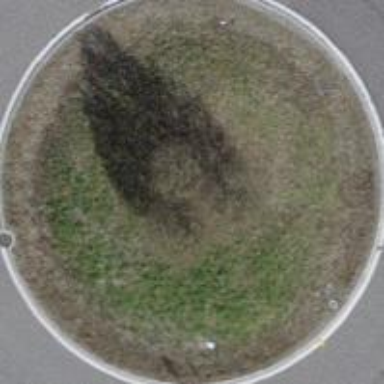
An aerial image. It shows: Area covered with grass.